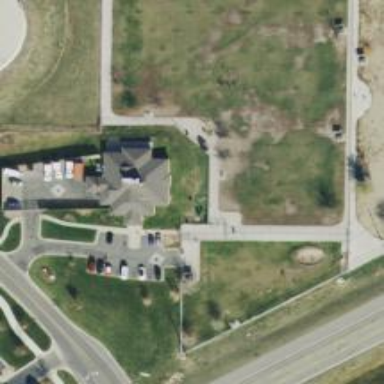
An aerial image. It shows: Animal shelter.